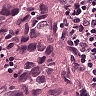
Metastatic tissue present: yes